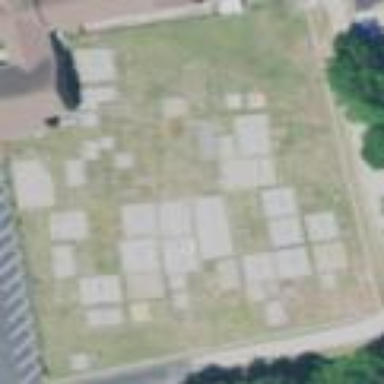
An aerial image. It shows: Cemetery.